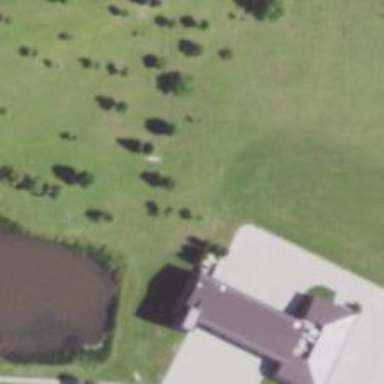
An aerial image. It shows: Disc golf basket.